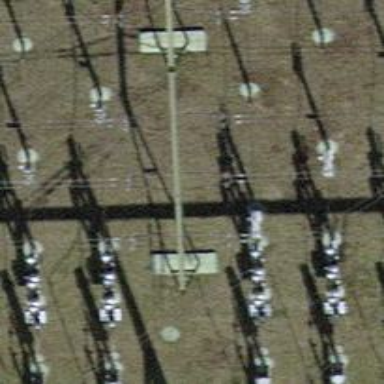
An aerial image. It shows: Insulator used in power systems.